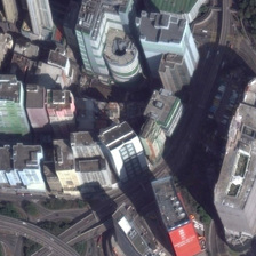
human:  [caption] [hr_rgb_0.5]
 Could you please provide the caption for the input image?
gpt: The viaduct passes through the open space between rows of dense buildings.

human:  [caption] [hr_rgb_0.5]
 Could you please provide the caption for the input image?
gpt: The bridge passes through the open space between dense buildings.

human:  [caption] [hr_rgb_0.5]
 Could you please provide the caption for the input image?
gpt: The viaduct passes through the open space between rows of dense buildings.

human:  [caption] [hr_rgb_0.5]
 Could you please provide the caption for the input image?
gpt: The viaduct passes through the open space between a row of dense buildings.

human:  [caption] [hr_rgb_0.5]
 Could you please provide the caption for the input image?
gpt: The viaduct passes through the open space between rows of dense buildings.